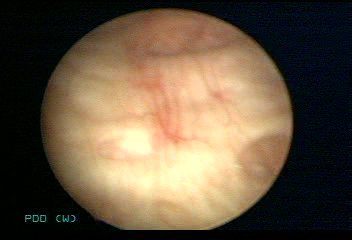
Modality: WLC
Class: Normal mucosa
Bladder cancer association: No